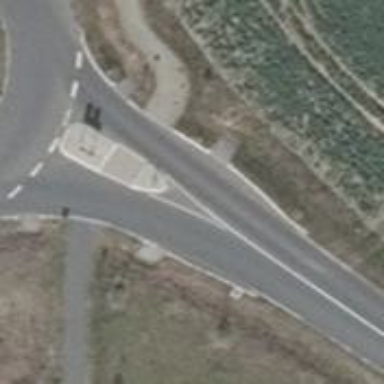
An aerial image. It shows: Secondary road with asphalt surface.